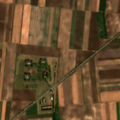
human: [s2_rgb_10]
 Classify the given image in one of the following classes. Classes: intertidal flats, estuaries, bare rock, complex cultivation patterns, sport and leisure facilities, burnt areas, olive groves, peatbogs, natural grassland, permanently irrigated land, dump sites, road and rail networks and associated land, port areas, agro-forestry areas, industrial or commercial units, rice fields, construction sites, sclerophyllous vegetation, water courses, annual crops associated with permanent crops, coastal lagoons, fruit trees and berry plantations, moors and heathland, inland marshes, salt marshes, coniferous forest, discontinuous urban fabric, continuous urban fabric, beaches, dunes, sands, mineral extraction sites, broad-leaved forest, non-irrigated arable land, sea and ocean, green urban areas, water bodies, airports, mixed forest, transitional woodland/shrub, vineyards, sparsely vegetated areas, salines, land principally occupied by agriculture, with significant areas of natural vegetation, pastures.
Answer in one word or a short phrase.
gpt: non-irrigated arable land, complex cultivation patterns